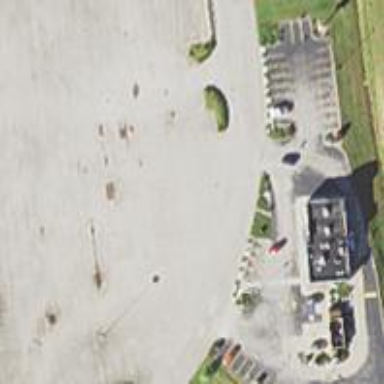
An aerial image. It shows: Parking area with asphalt surface.